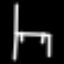
Label: chair